Question: I write a downloaded file into file in two ways,one is in "w" ,other is in "wb".
'''
from urllib.request import urlopen
url="http://quotes.money.163.com/service/lrb_000559.html"
html=urlopen(url)
outfile=open("g:\000559a.csv","w")
outfile.write(html.read().decode("gbk"))
outfile.close()
html=urlopen(url)
outfile=open("g:\000559b.csv","wb")
outfile.write(html.read())
outfile.close()
'''
Why the way of "wb" result in different size files?please see attachment.
The more confused thing is that in fact g:559a.csv is 6976 bytes,not 6575 in the console; g:559b.csv is 6931,the same as 6931 in the console.
The output in the console is not the same as in file manager.

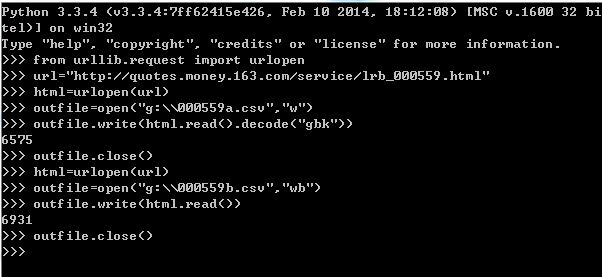
Answer: In the default (text) mode under Windows, the carriage-return character '
' is stripped from output. This does not happen in binary mode.